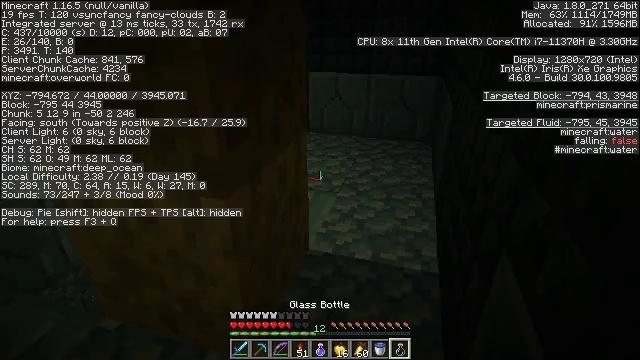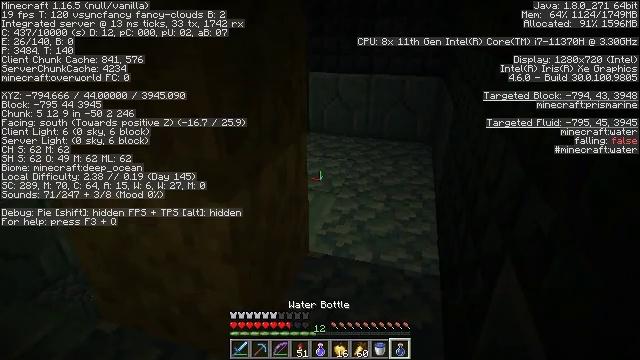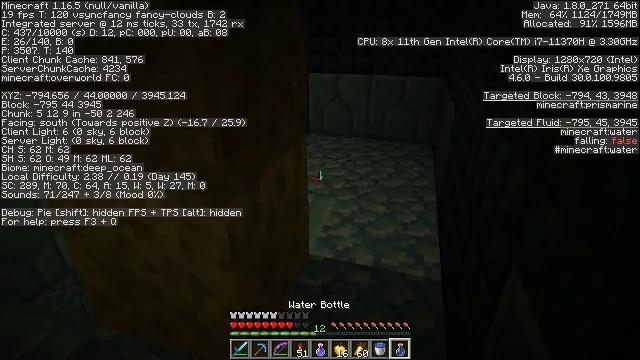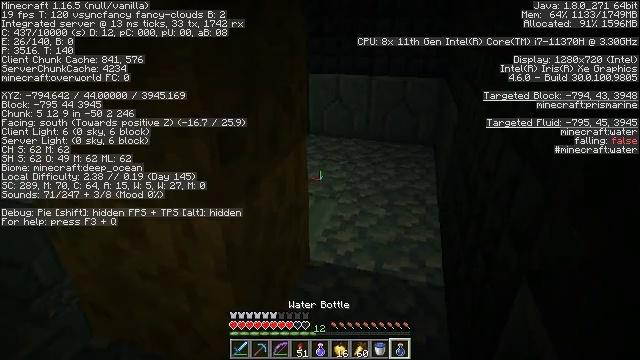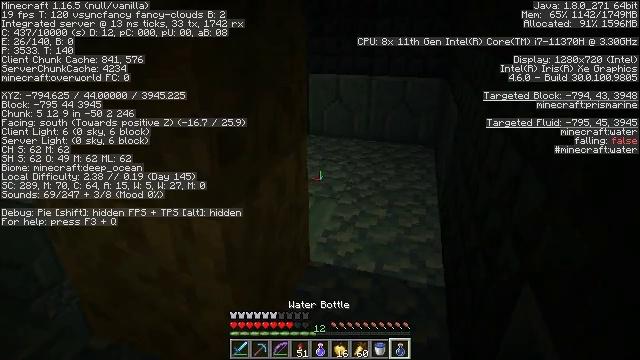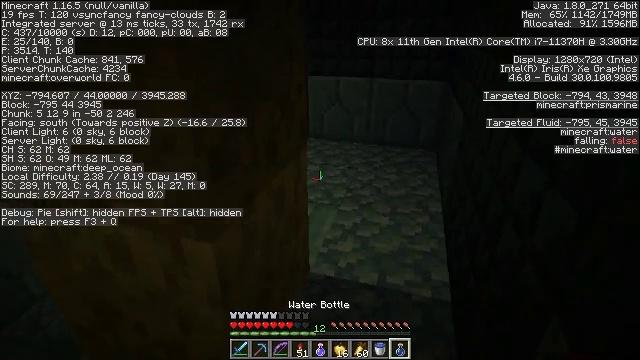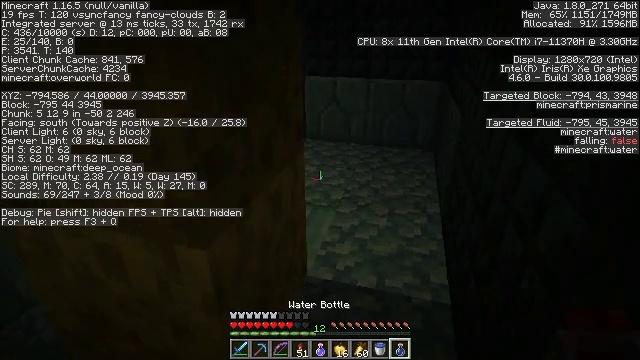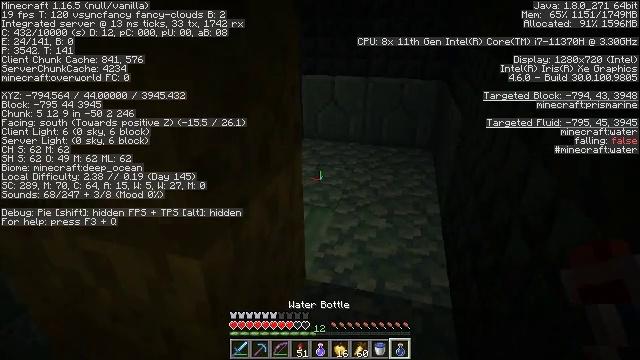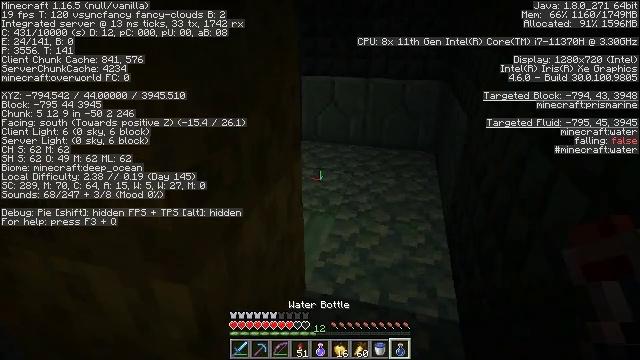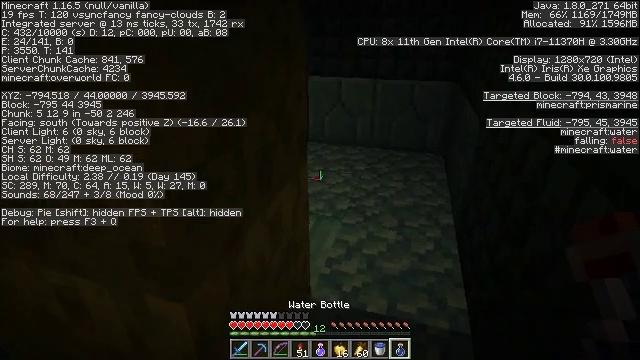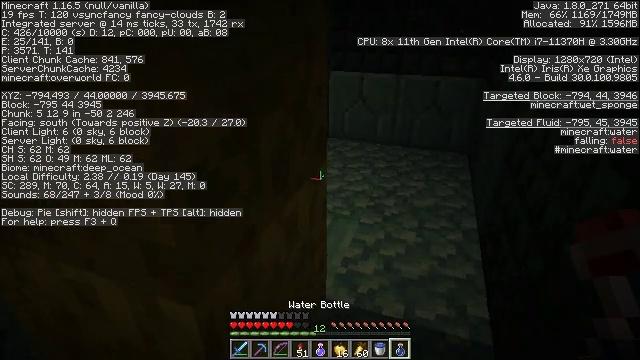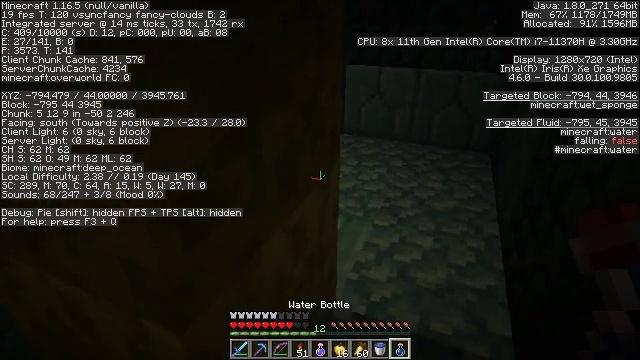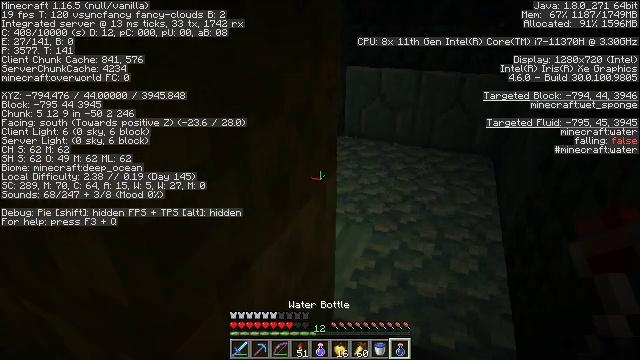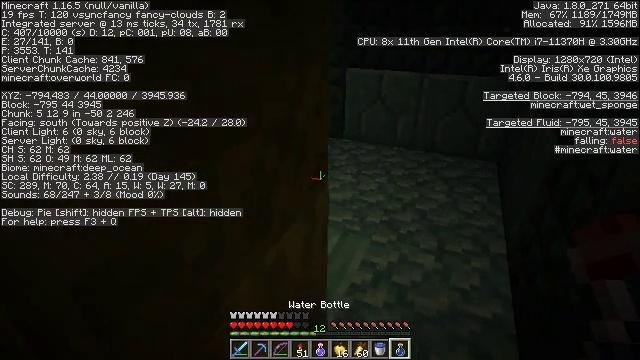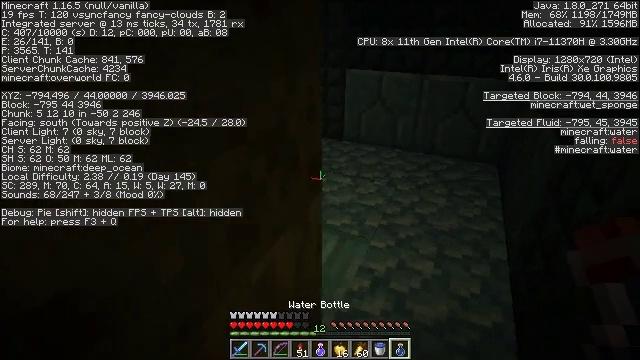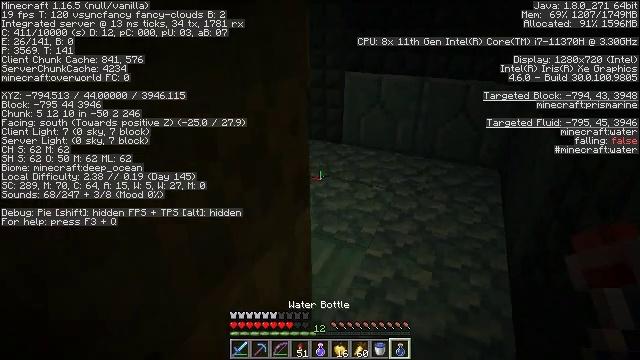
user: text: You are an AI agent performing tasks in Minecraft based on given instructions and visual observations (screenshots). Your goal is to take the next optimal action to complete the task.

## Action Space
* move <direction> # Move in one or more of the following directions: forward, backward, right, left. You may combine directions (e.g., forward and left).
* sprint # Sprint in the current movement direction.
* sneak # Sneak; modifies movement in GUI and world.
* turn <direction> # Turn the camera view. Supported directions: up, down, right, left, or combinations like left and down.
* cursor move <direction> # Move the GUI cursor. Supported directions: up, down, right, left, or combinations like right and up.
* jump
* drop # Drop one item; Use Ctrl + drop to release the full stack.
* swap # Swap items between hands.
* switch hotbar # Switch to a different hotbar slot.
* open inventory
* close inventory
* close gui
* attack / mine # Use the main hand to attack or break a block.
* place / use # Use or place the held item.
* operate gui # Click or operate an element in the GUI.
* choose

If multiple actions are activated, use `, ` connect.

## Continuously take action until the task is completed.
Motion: motion action
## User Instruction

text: Collect the wet sponge after mining.
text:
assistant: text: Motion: move forward
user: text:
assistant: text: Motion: move forward
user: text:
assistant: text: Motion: move forward
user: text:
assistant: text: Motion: move forward
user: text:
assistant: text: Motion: move forward
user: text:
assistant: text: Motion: move forward
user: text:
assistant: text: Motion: move forward
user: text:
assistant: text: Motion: move forward
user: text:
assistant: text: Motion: move forward, turn left
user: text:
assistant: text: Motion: move forward, turn left
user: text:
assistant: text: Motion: move forward and move right, turn left and down
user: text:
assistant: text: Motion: move forward and move right
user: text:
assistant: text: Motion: move forward and move right
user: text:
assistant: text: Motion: move forward and move right
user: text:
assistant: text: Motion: move forward and move right
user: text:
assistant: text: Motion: move forward and move right
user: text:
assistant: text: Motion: move forward and move right
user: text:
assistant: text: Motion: move forward and move right
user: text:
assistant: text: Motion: move forward and move right
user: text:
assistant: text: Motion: move forward and move right, turn left and up
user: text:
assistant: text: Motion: move forward and move right, turn left and up
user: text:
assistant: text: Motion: move forward and move right, turn left and up
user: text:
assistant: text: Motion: move forward and move right, turn left and up
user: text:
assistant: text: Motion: move forward and move right, turn left and up
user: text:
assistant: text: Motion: move forward, turn left and up
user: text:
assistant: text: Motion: move forward, turn left
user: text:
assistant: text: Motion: no_op
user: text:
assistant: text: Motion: no_op
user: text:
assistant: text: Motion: no_op
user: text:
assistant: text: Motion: no_op